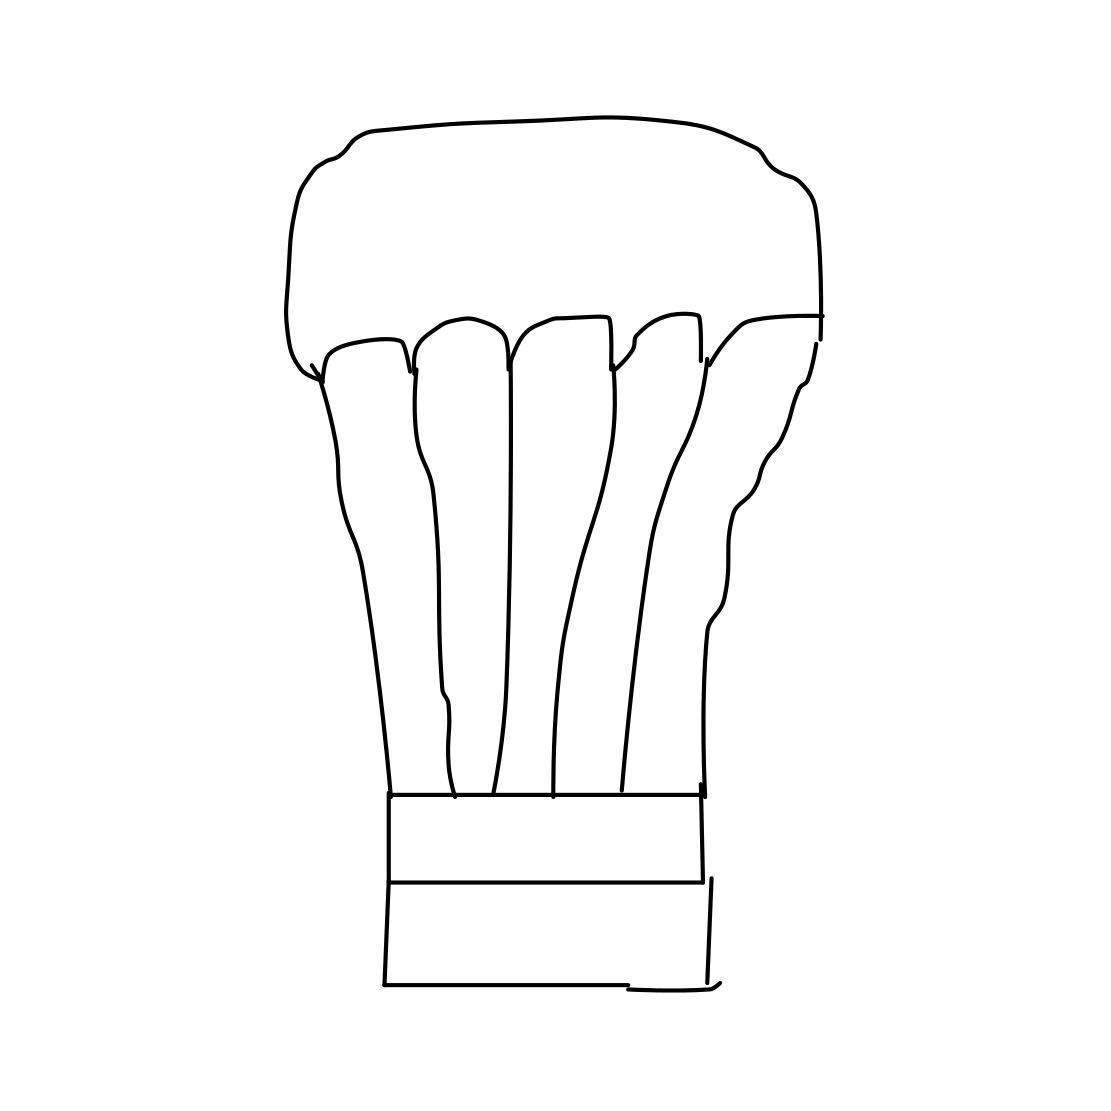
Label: hot air balloon